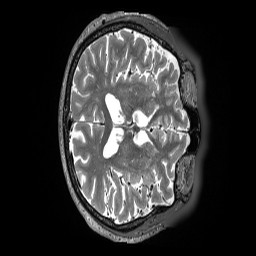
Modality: T2w
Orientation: axial
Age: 80
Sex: female